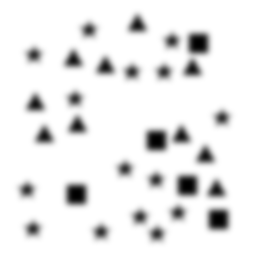
Squares: 5
Triangles: 10
Stars: 15
Total shapes: 30